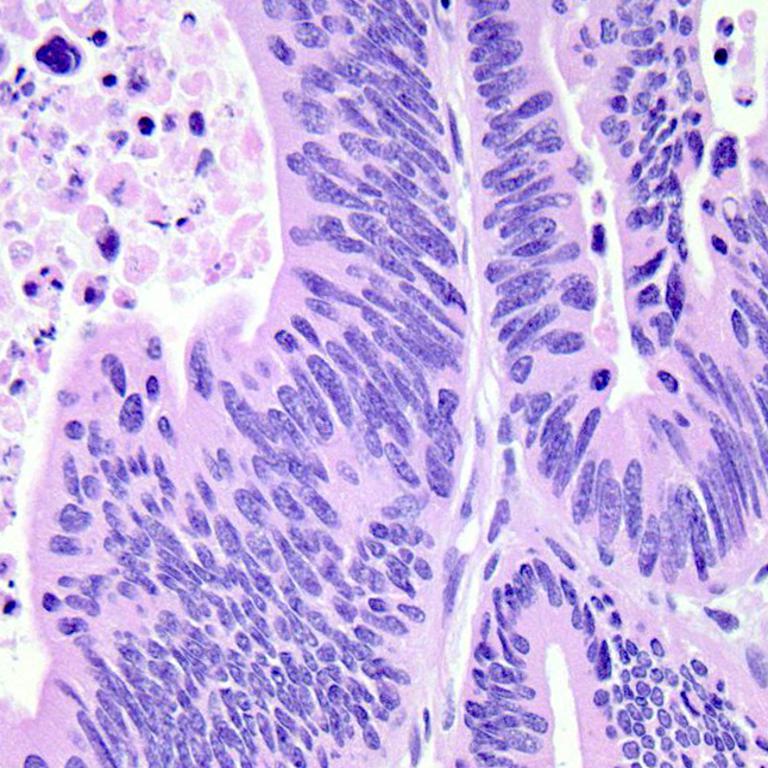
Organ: colon
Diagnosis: adenocarcinomas